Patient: sex F, age 54
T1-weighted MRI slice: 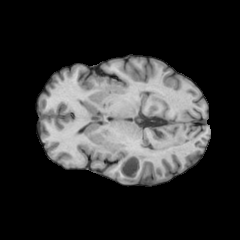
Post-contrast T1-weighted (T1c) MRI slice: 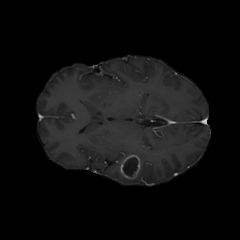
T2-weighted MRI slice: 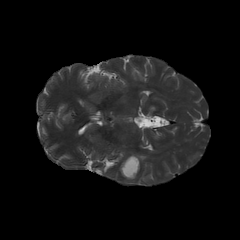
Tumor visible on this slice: yes
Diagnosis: Glioblastoma, IDH-wildtype
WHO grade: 4